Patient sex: M
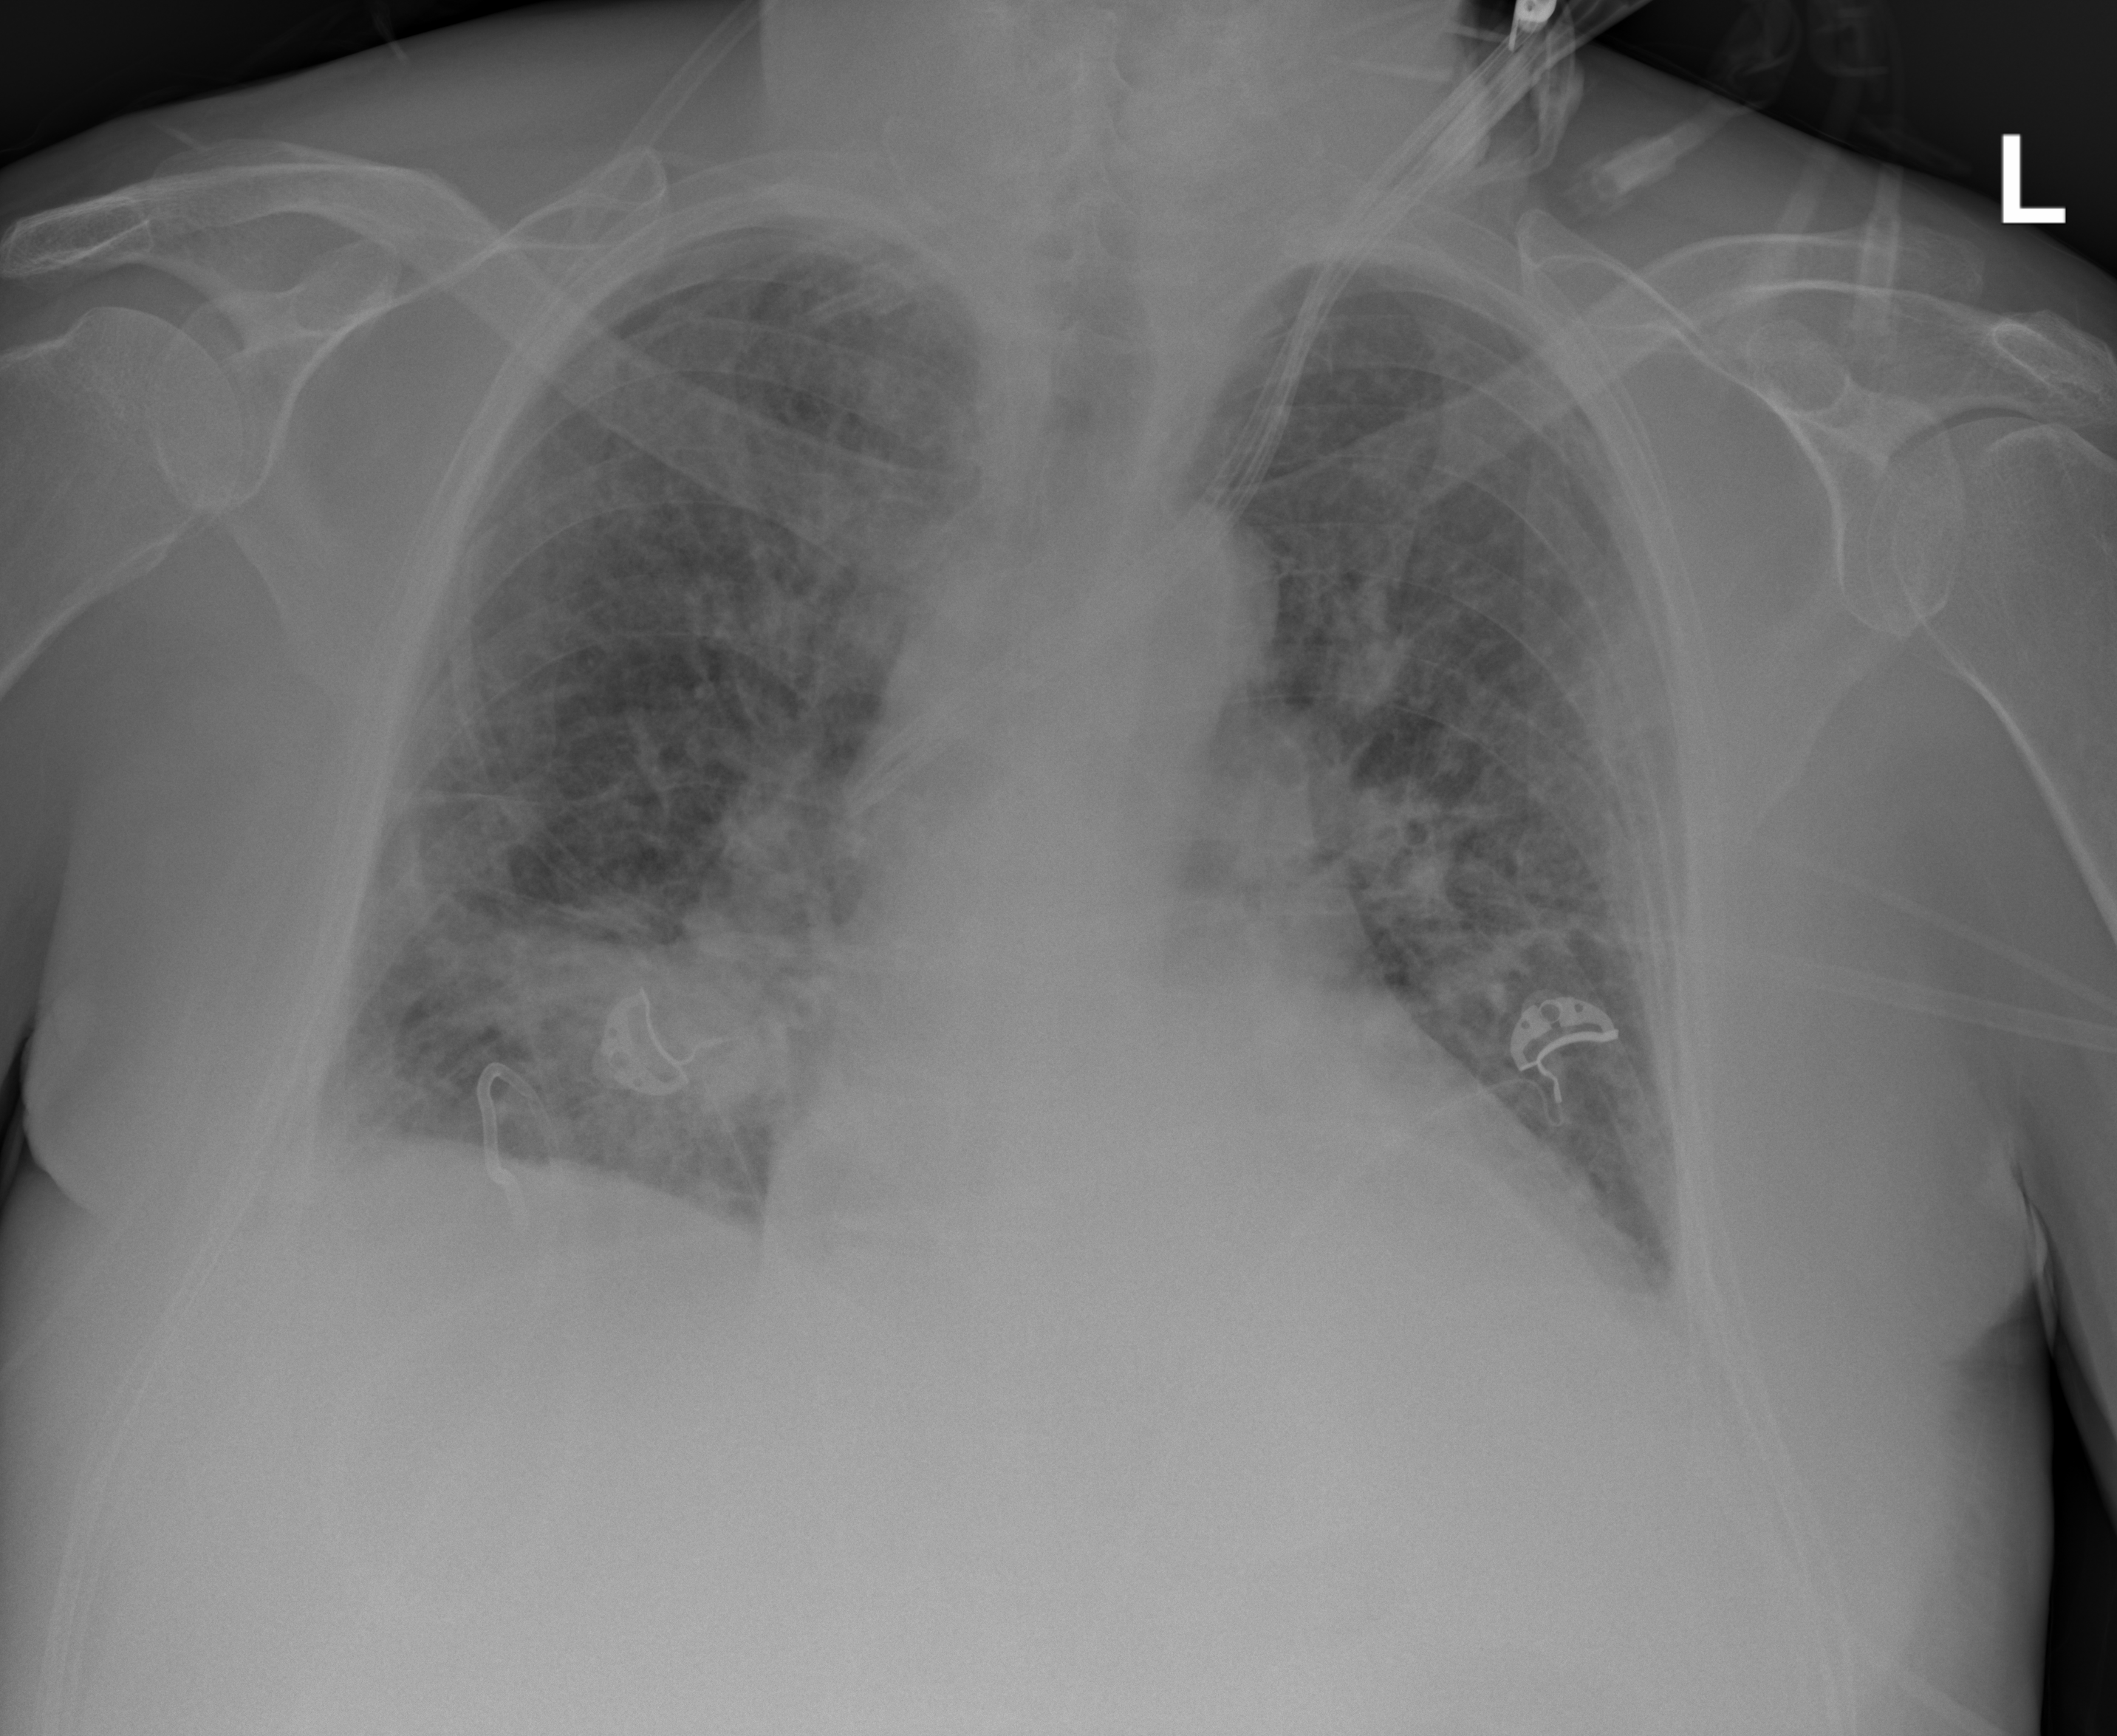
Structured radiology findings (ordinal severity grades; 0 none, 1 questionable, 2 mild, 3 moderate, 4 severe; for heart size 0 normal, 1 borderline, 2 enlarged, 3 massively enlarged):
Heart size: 2
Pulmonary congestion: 2
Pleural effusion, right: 2
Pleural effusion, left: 2
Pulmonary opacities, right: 2
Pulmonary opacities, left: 2
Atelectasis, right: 3
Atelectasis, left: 2